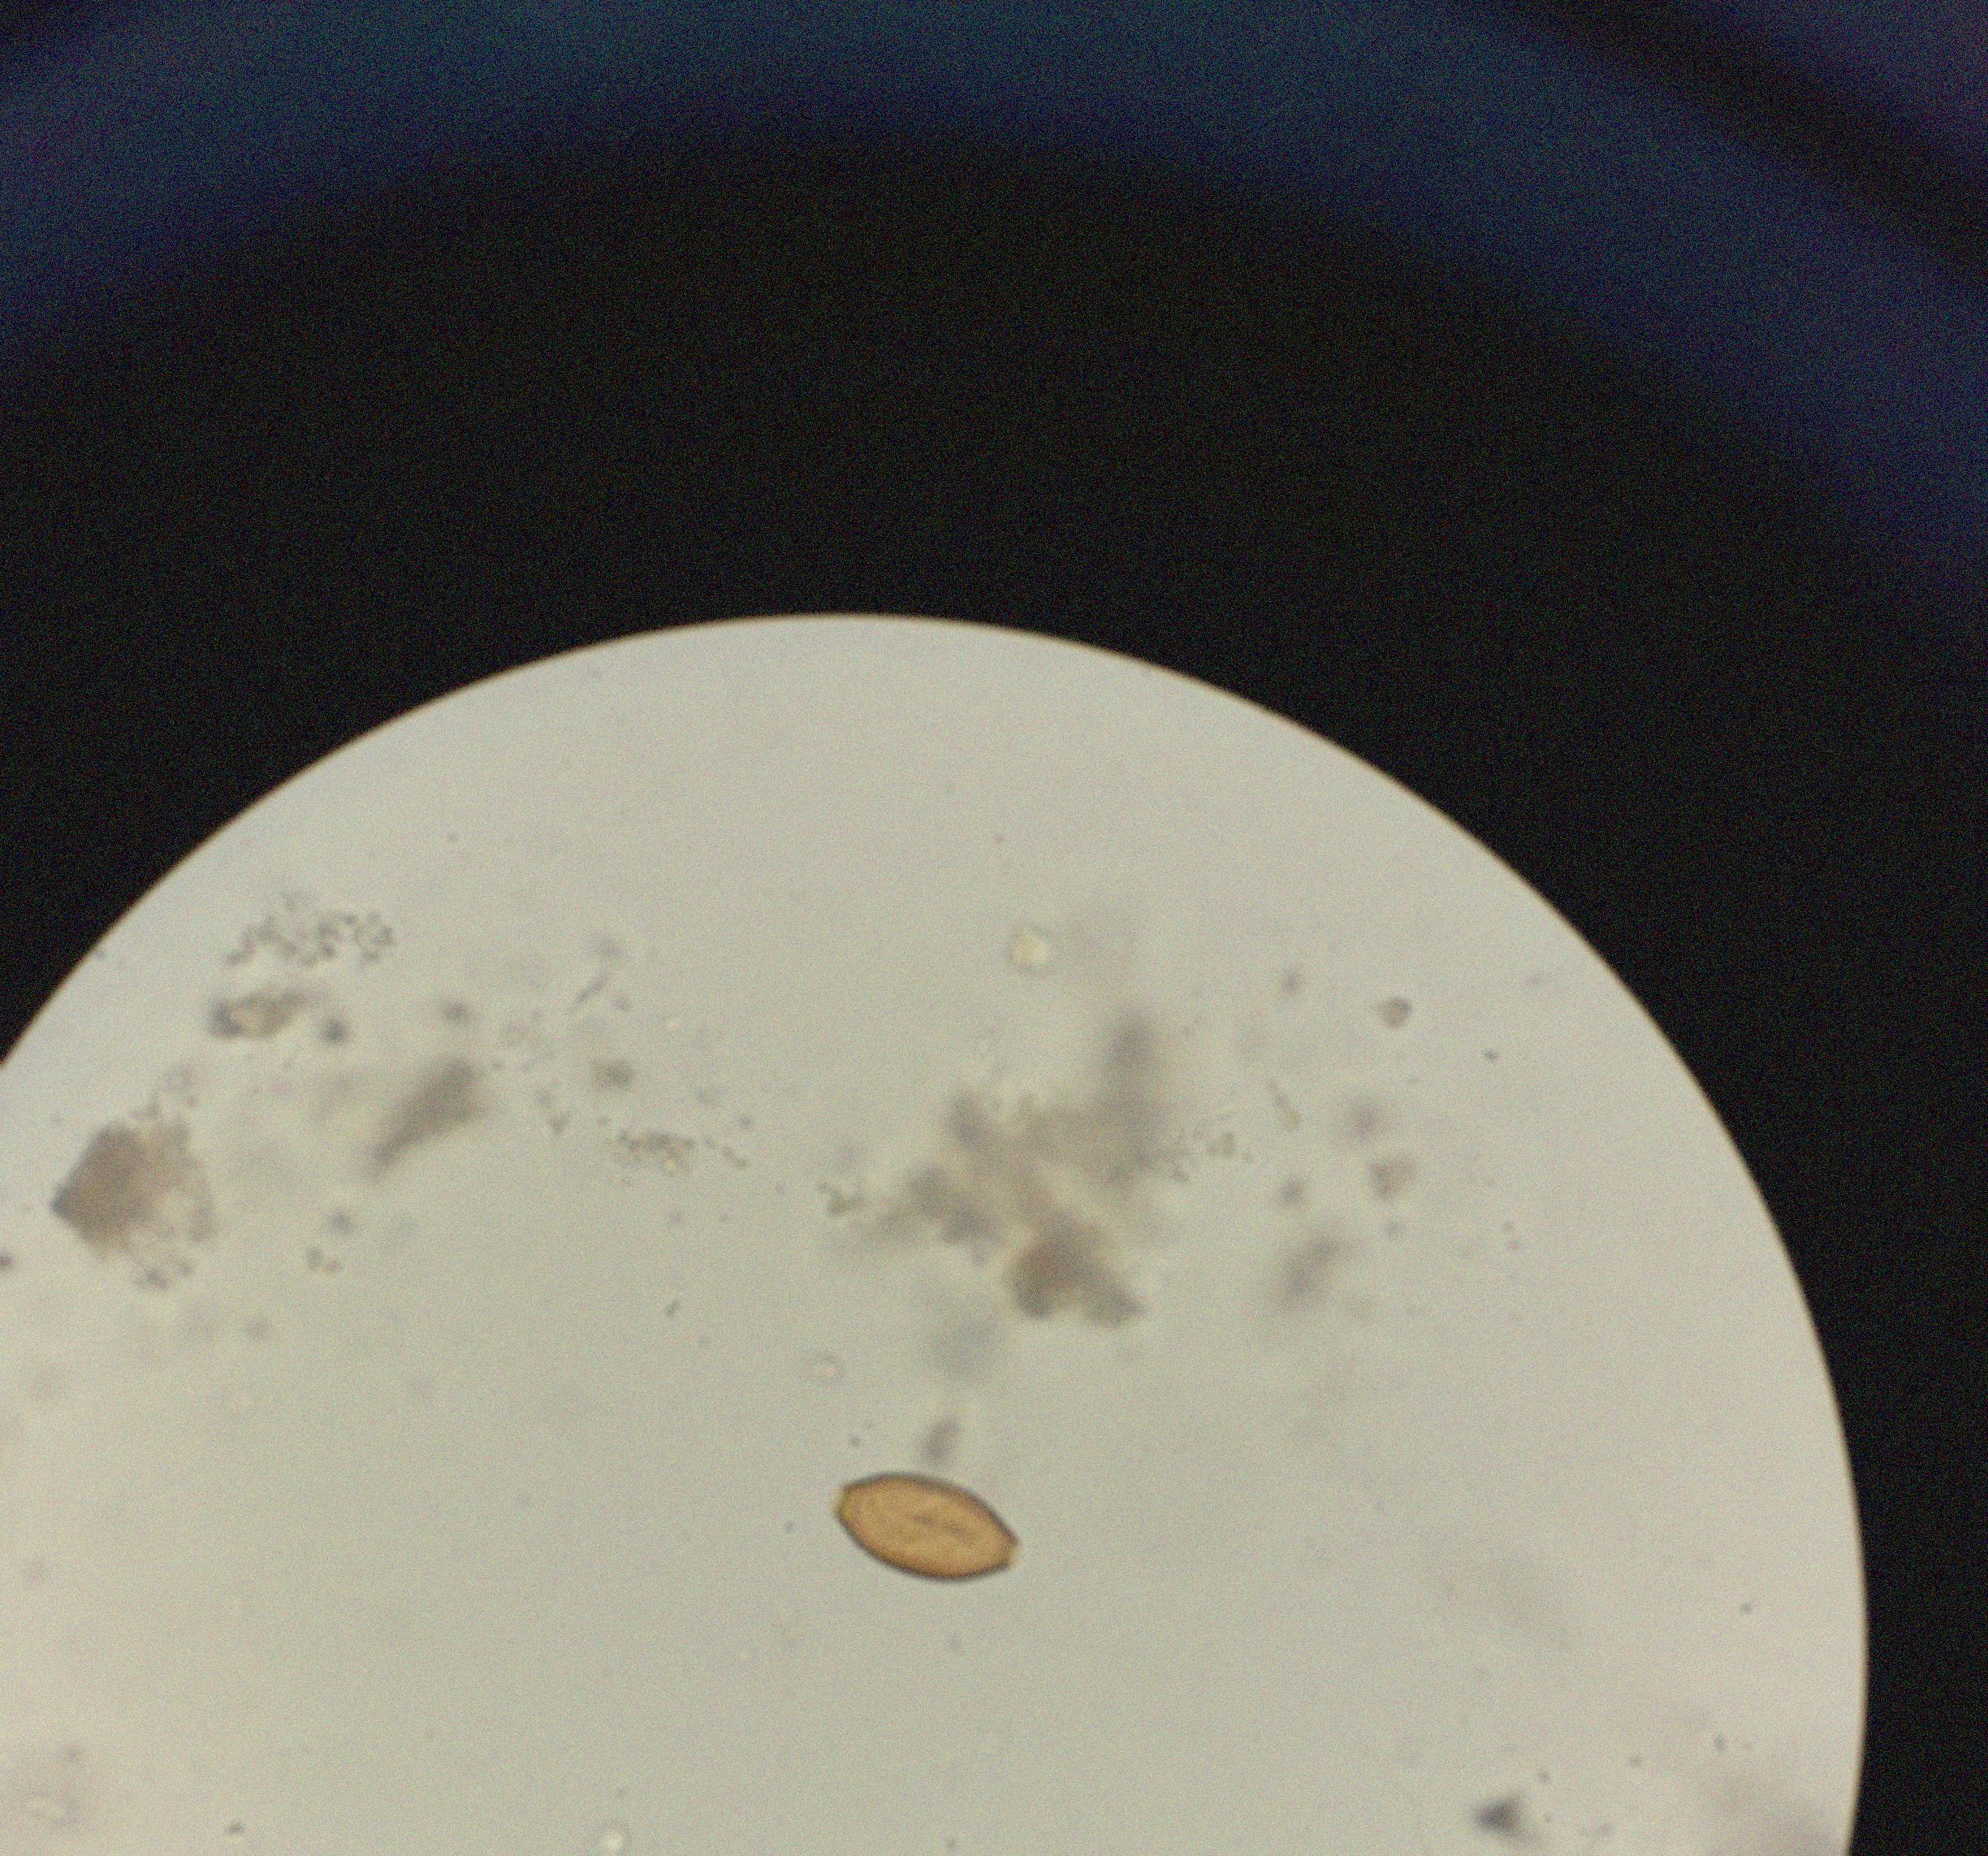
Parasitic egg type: Trichuris trichiura